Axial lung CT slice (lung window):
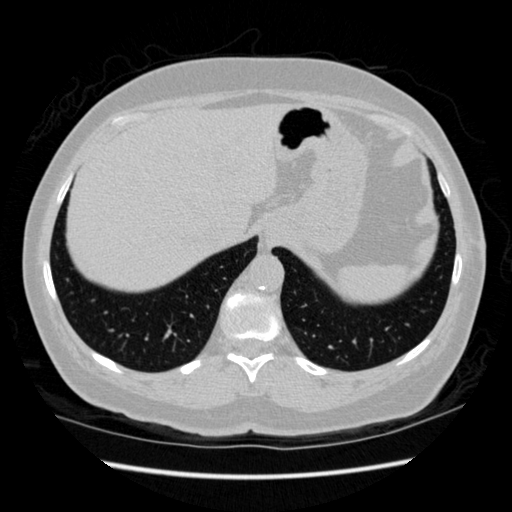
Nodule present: no